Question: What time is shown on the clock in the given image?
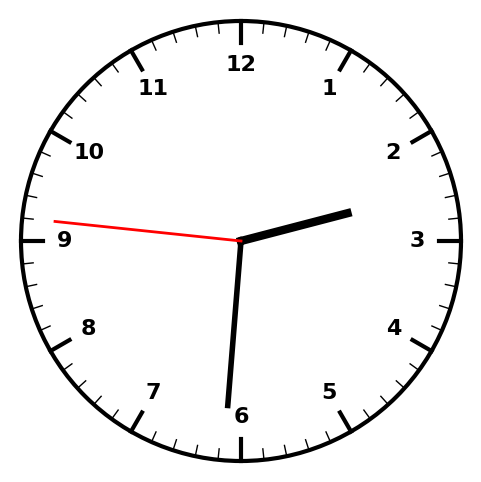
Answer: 02:30:46